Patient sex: F
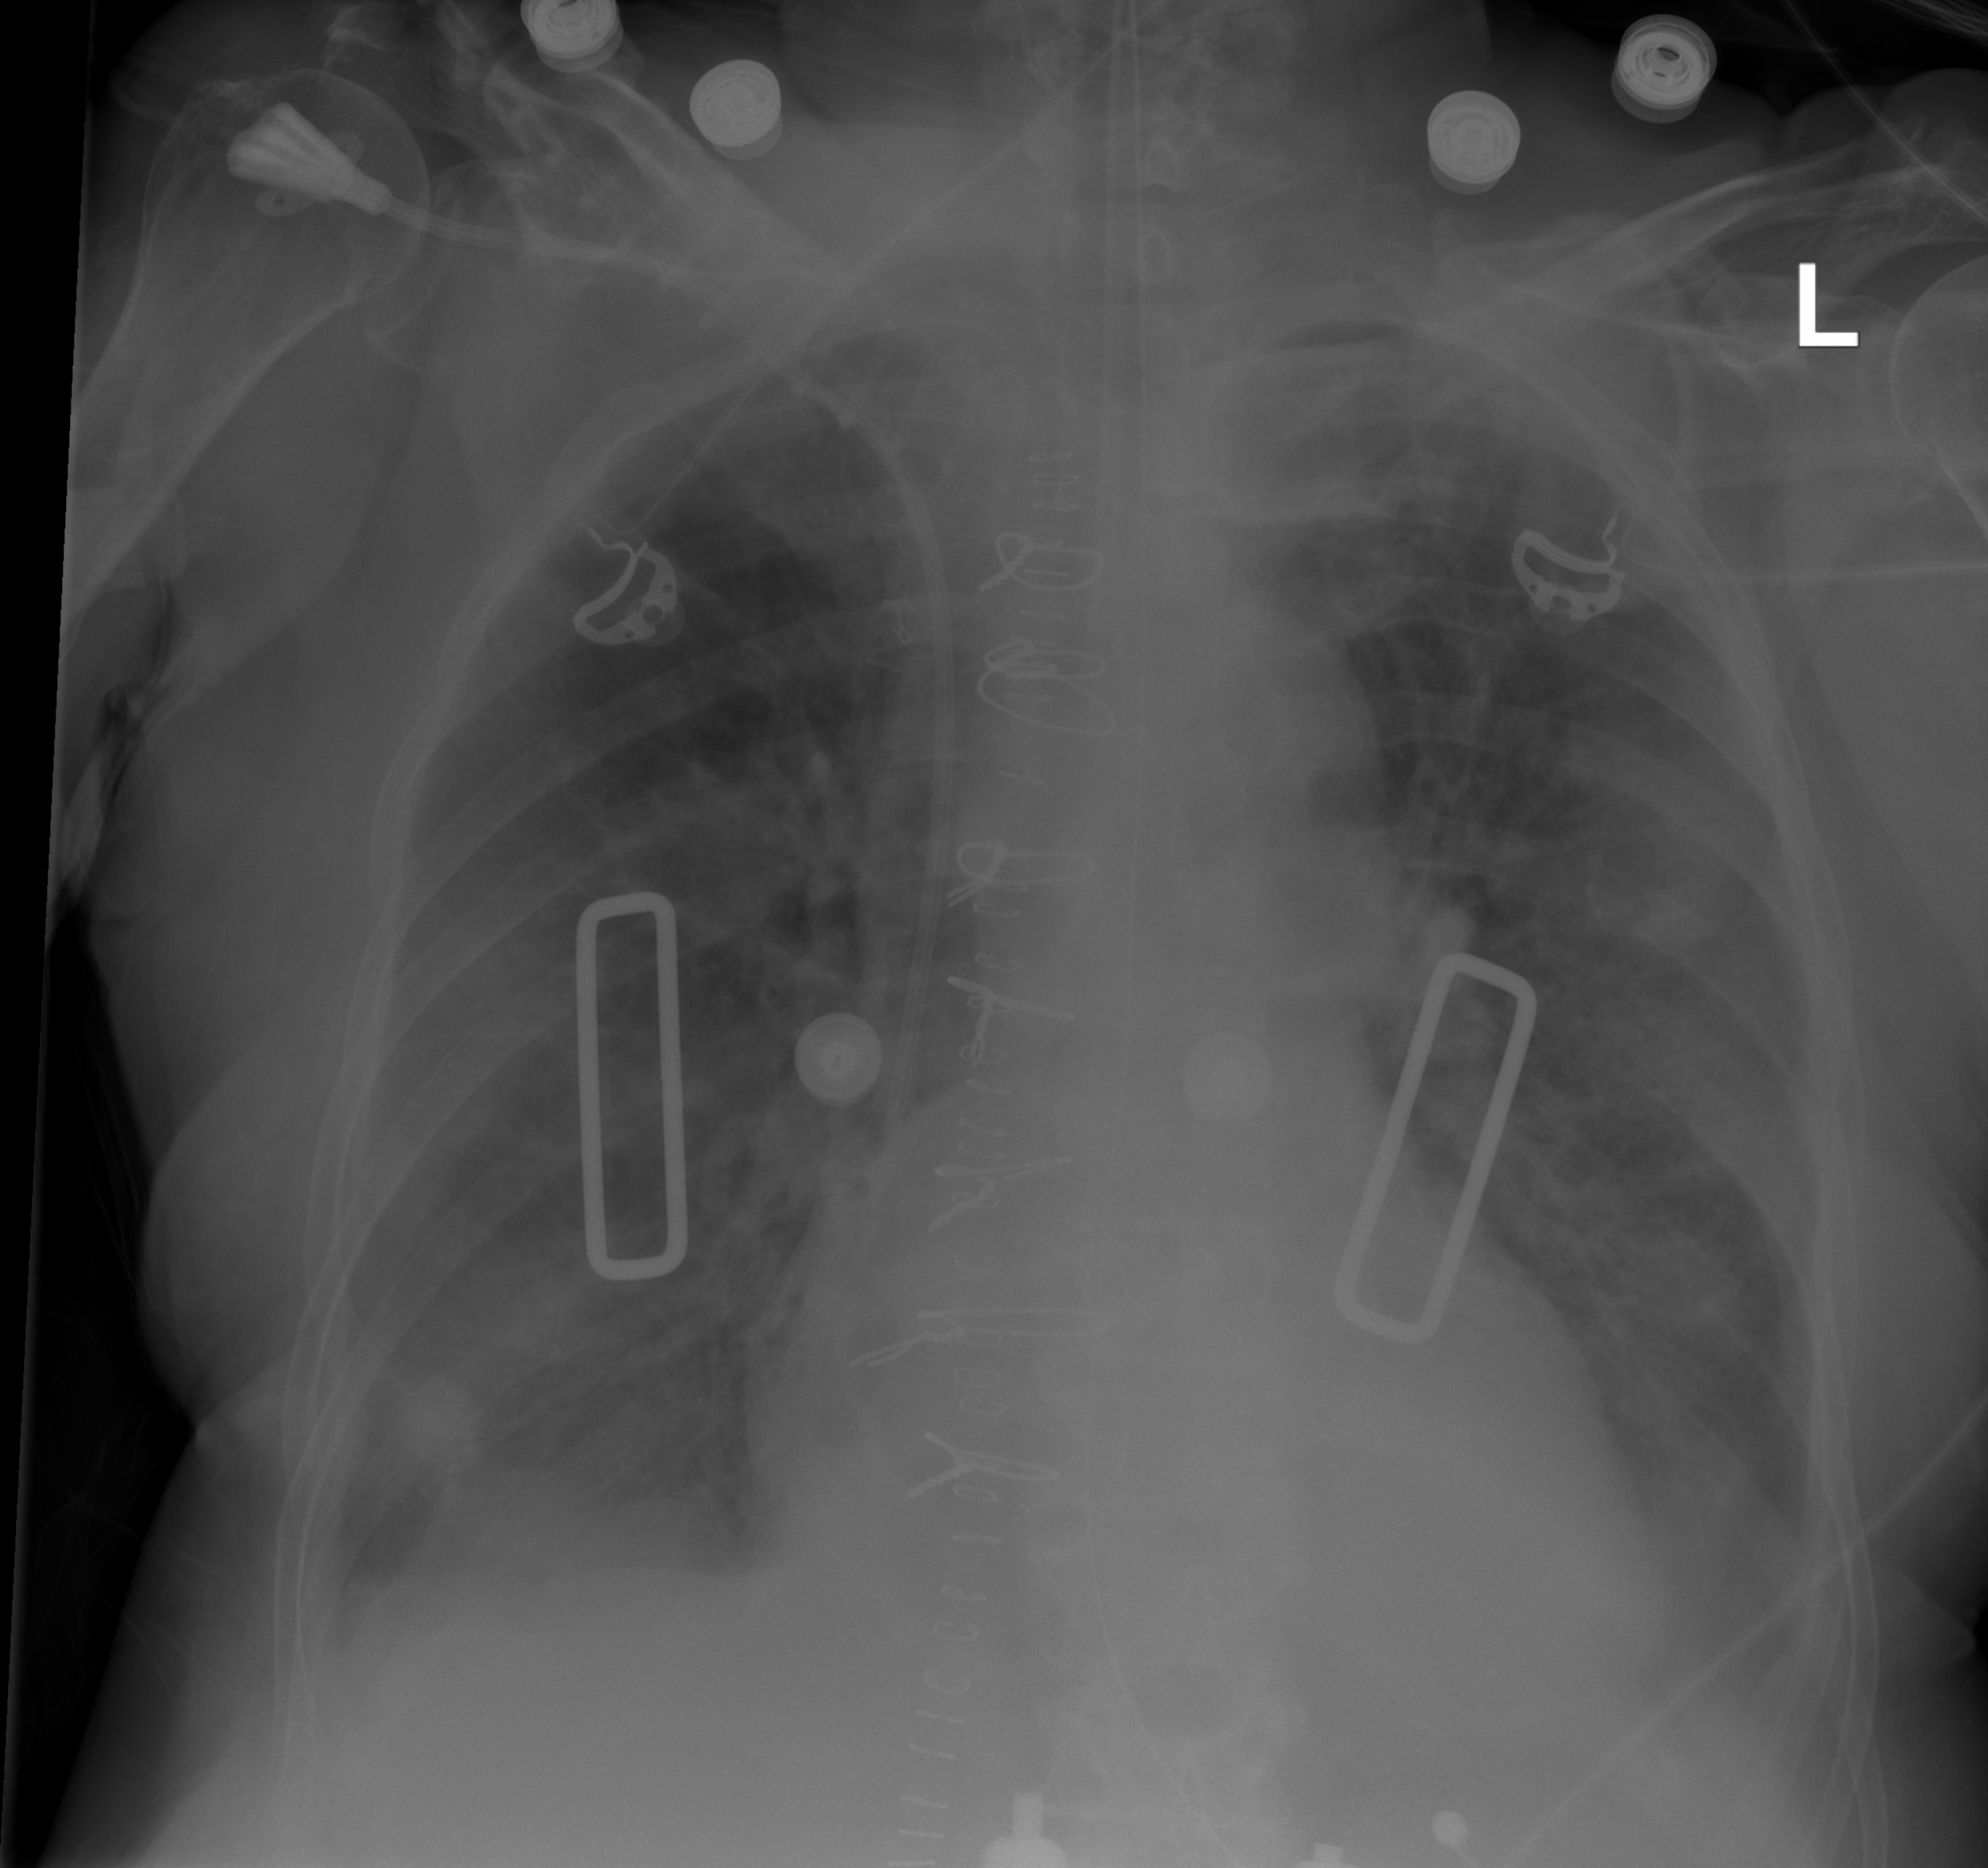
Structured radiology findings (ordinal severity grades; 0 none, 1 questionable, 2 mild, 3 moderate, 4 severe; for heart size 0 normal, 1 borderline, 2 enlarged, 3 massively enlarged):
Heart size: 2
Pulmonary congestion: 2
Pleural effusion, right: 0
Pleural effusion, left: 2
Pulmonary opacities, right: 2
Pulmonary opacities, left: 3
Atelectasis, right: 2
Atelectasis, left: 2